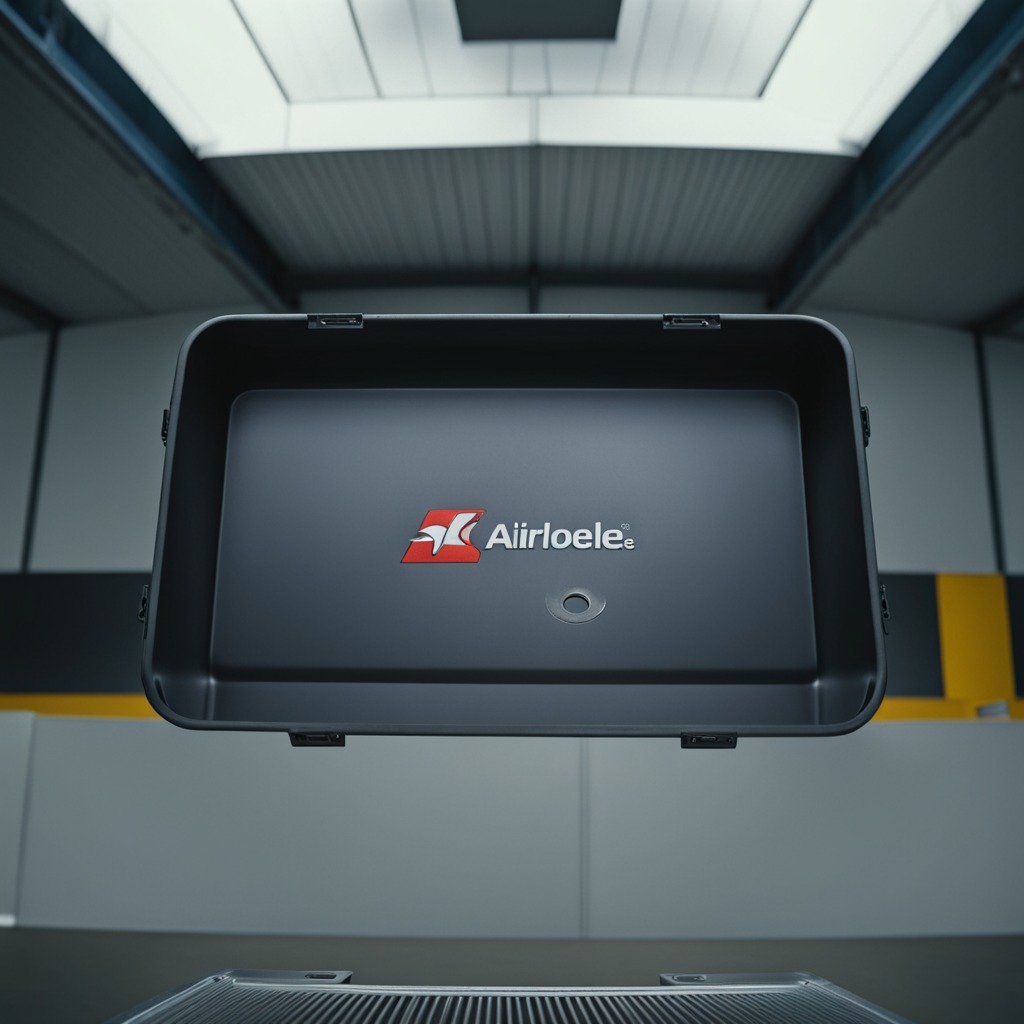
A flat metal washer lies on the toolbox surface.